Field crop: tomato
Growth stage: 2
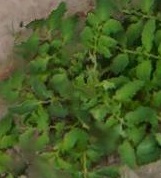
Species: tomato